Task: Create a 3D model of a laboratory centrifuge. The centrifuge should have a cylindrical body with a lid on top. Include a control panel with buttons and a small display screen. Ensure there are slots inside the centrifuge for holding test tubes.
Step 596:
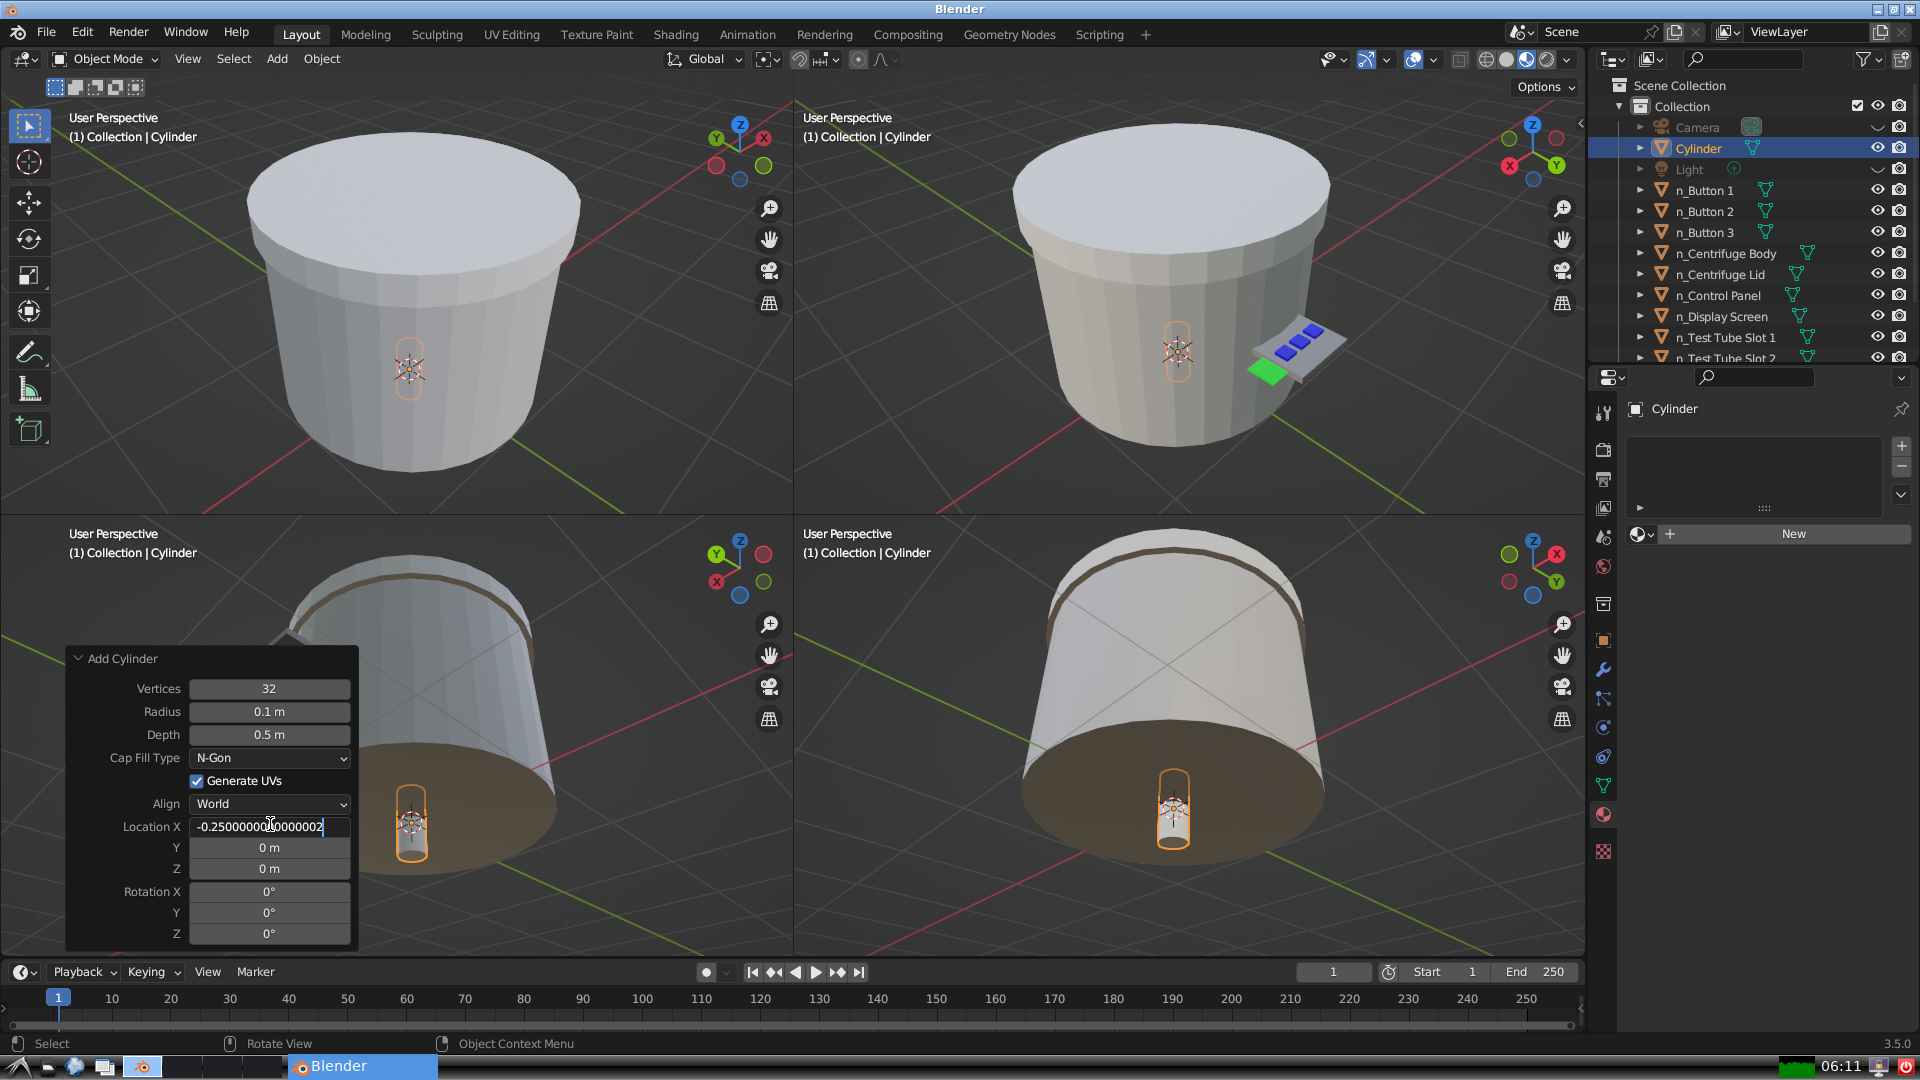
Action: {"key_press": ['Return']}